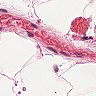
Metastatic tissue present: no